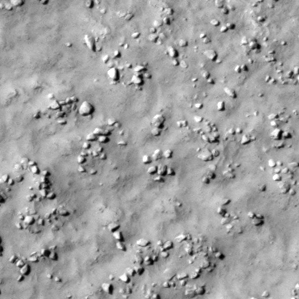
Label: non_frost